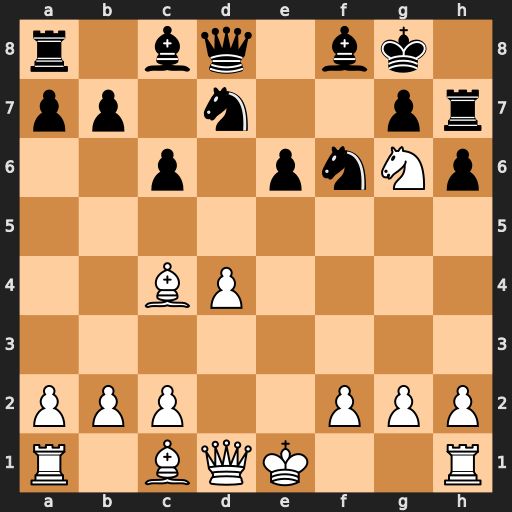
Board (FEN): r1bq1bk1/pp1n2pr/2p1pnNp/8/2BP4/8/PPP2PPP/R1BQK2R
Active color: w
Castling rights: KQ
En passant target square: -
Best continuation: Bxe6#